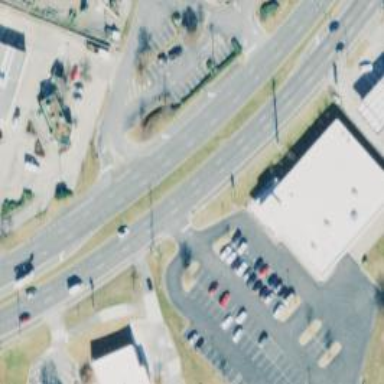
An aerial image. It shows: Stop road.